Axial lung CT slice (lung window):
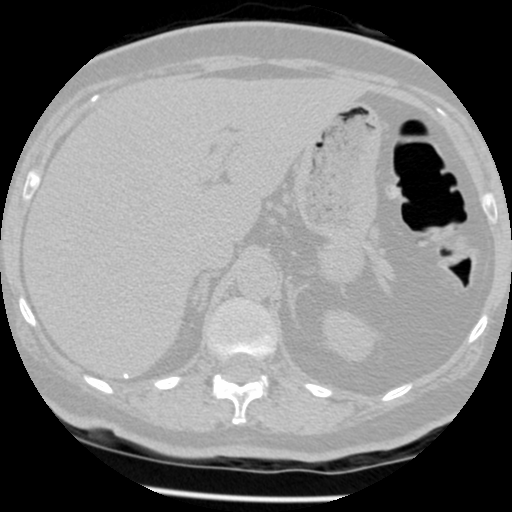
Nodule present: no